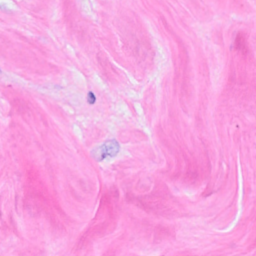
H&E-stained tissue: Breast